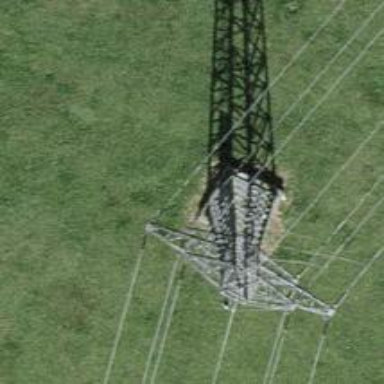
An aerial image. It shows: Three power lines with cables.